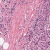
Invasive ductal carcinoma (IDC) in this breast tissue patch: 1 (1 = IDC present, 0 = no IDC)